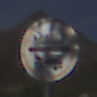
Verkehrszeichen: Mautpflicht
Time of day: MorningAfternoon
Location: Outdoor (RoadRail)
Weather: PartlyCloudy
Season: NotSpecified
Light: Natural